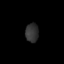
Tissue: skin
Cell type: Epithelial cells
Senescence score: 0.2408
Nuclear area (px): 242
Mean DAPI intensity: 50.124